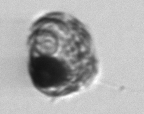
Label: Proterythropsis